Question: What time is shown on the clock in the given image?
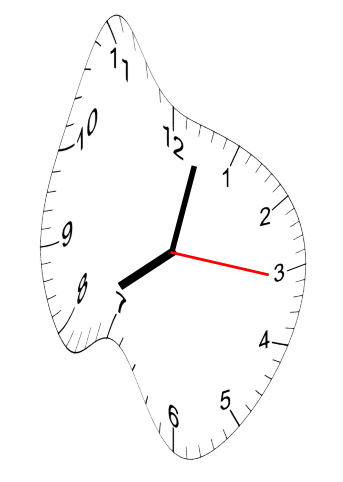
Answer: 08:02:16